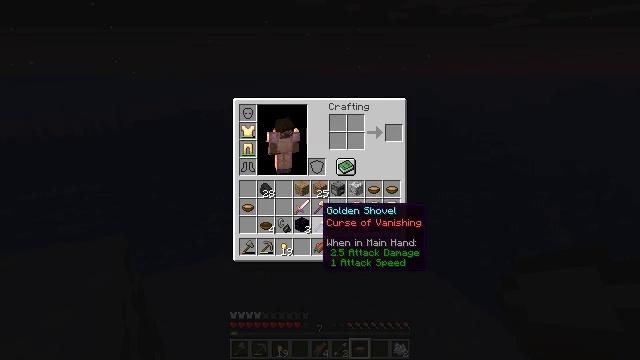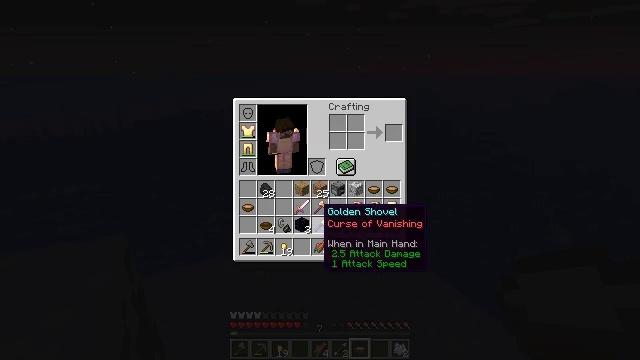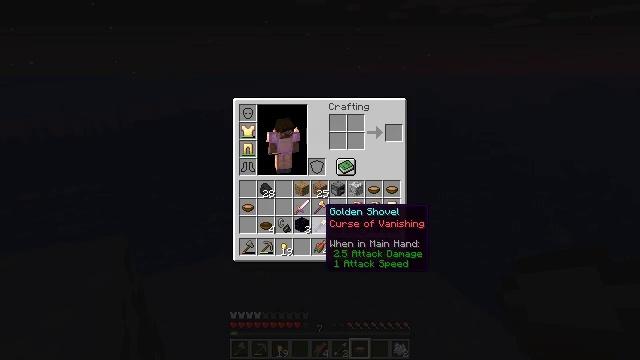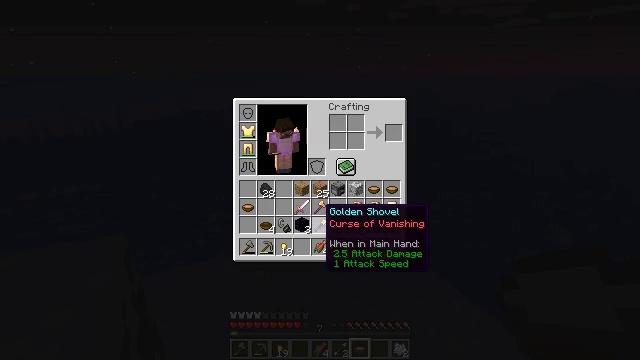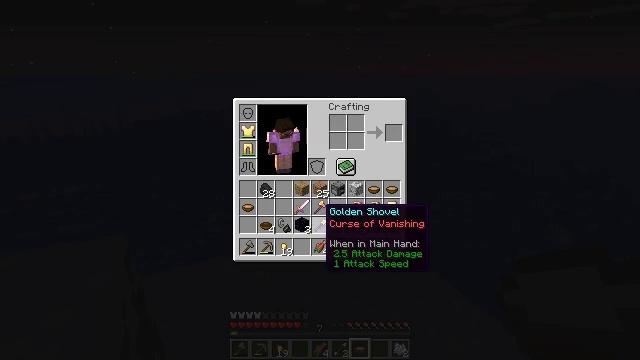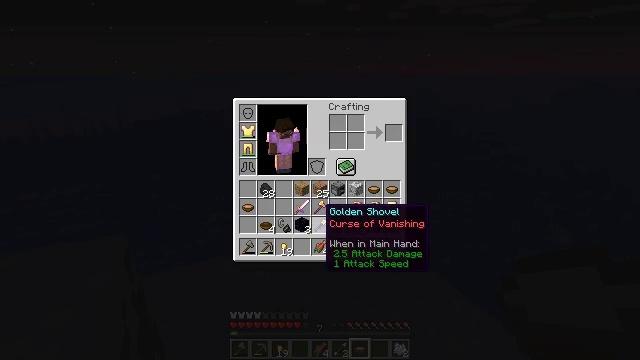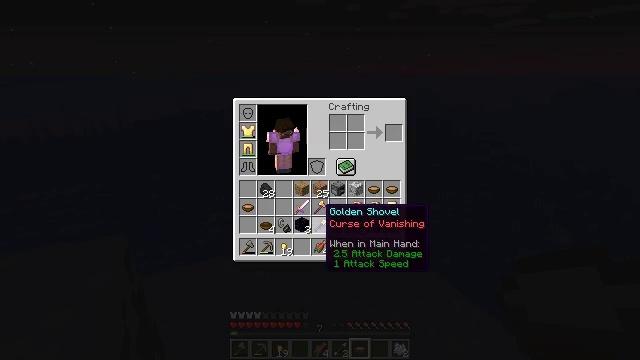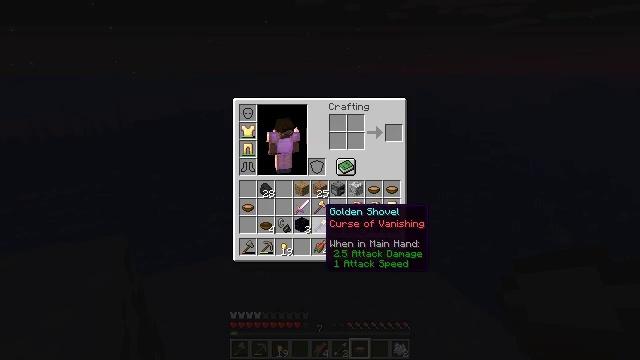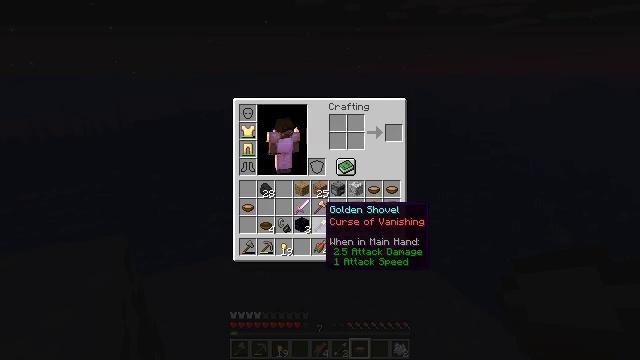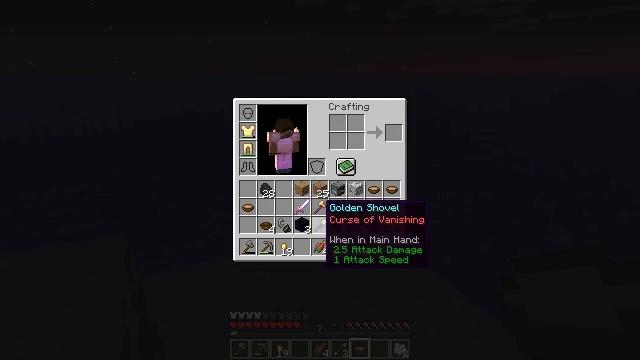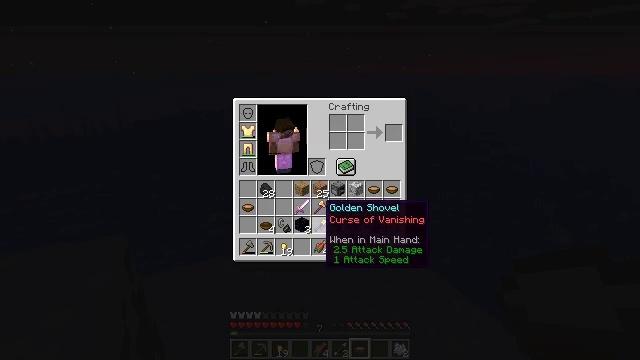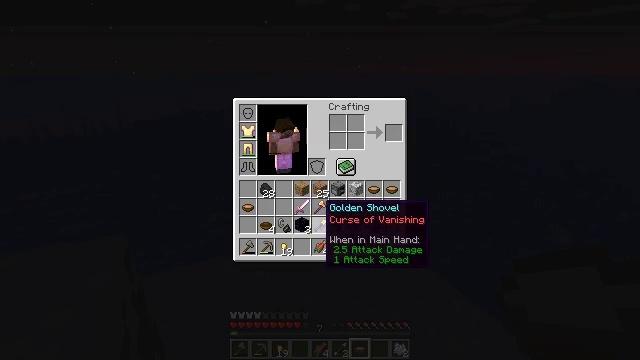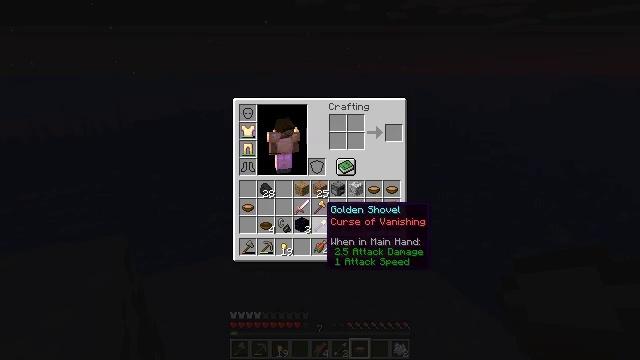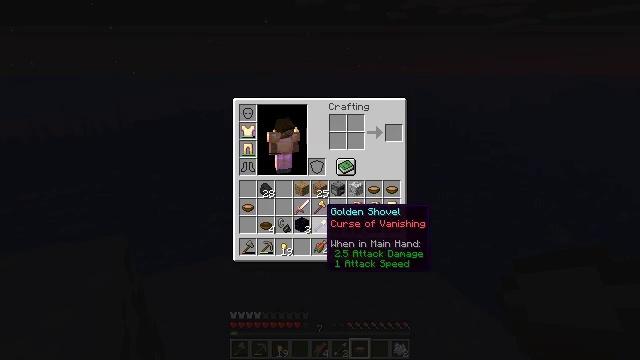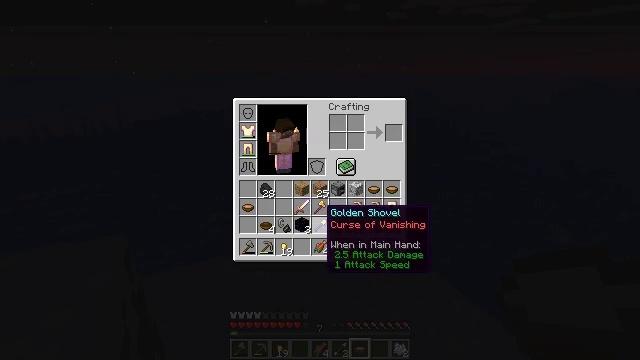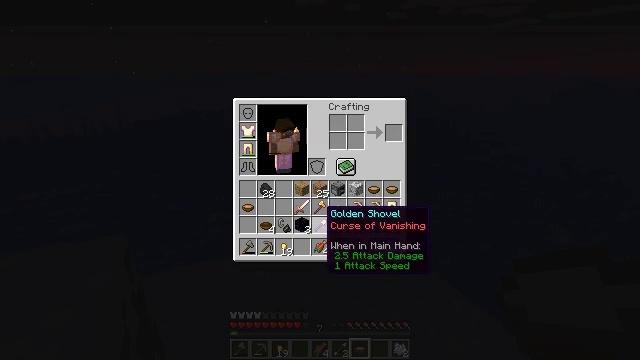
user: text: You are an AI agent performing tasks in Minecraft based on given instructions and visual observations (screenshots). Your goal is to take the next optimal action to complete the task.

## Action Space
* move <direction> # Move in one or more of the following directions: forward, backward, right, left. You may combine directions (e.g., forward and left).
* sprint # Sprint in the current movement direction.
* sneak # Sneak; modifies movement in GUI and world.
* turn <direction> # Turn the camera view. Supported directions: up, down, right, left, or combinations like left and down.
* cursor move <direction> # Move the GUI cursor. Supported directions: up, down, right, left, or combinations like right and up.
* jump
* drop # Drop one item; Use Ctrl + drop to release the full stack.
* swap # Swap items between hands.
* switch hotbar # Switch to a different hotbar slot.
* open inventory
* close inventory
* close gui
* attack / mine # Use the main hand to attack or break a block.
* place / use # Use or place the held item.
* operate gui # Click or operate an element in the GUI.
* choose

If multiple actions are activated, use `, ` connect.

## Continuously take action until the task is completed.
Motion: motion action
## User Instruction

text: Drop a golden shovel.
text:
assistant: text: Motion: no_op
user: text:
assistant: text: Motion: no_op
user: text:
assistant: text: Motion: no_op
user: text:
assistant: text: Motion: no_op
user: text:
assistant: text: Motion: no_op
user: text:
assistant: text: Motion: no_op
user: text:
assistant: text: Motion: no_op
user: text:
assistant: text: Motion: no_op
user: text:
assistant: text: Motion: no_op
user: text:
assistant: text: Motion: no_op
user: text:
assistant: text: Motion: no_op
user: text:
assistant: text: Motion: no_op
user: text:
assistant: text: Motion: no_op
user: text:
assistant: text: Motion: no_op
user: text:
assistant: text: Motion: no_op
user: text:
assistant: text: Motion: no_op
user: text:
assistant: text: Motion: operate gui
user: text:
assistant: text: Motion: cursor move right, operate gui
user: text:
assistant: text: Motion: cursor move right and up
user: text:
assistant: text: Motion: cursor move right and up
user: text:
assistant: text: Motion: cursor move right
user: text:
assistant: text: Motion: operate gui
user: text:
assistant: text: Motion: operate gui
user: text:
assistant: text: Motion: operate gui
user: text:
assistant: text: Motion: no_op
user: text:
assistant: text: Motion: cursor move left
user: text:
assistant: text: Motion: cursor move left and down
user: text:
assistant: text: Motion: cursor move left
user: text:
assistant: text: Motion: cursor move left
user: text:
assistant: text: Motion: no_op